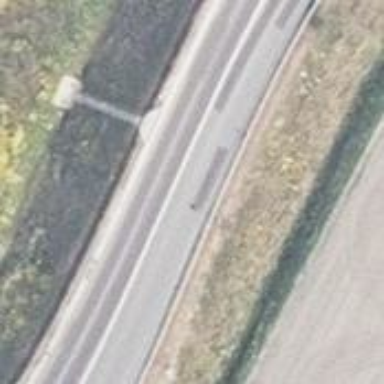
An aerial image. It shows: Asphalt trunk link motorway.